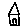
Label: house